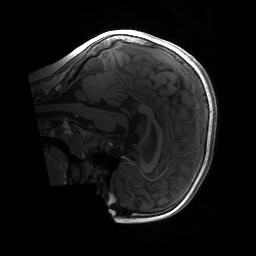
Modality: T1w
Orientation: sagittal
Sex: male
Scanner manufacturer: siemens
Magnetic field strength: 3 T
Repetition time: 1.9 s
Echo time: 0.00243 s